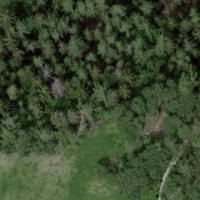
EUNIS habitat code: 44
Species observed at this site:
Euphorbia cyparissias